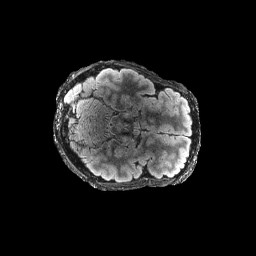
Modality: FLAIR
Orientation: axial
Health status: ill
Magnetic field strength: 3 T